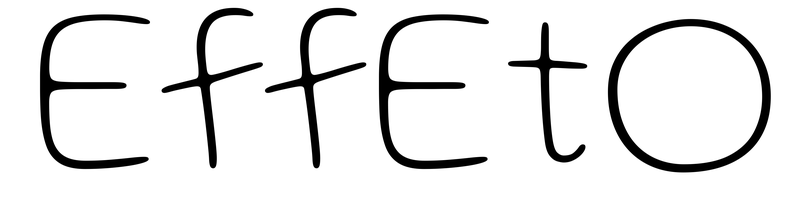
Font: Gluten_Thin